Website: apple
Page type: billing-address
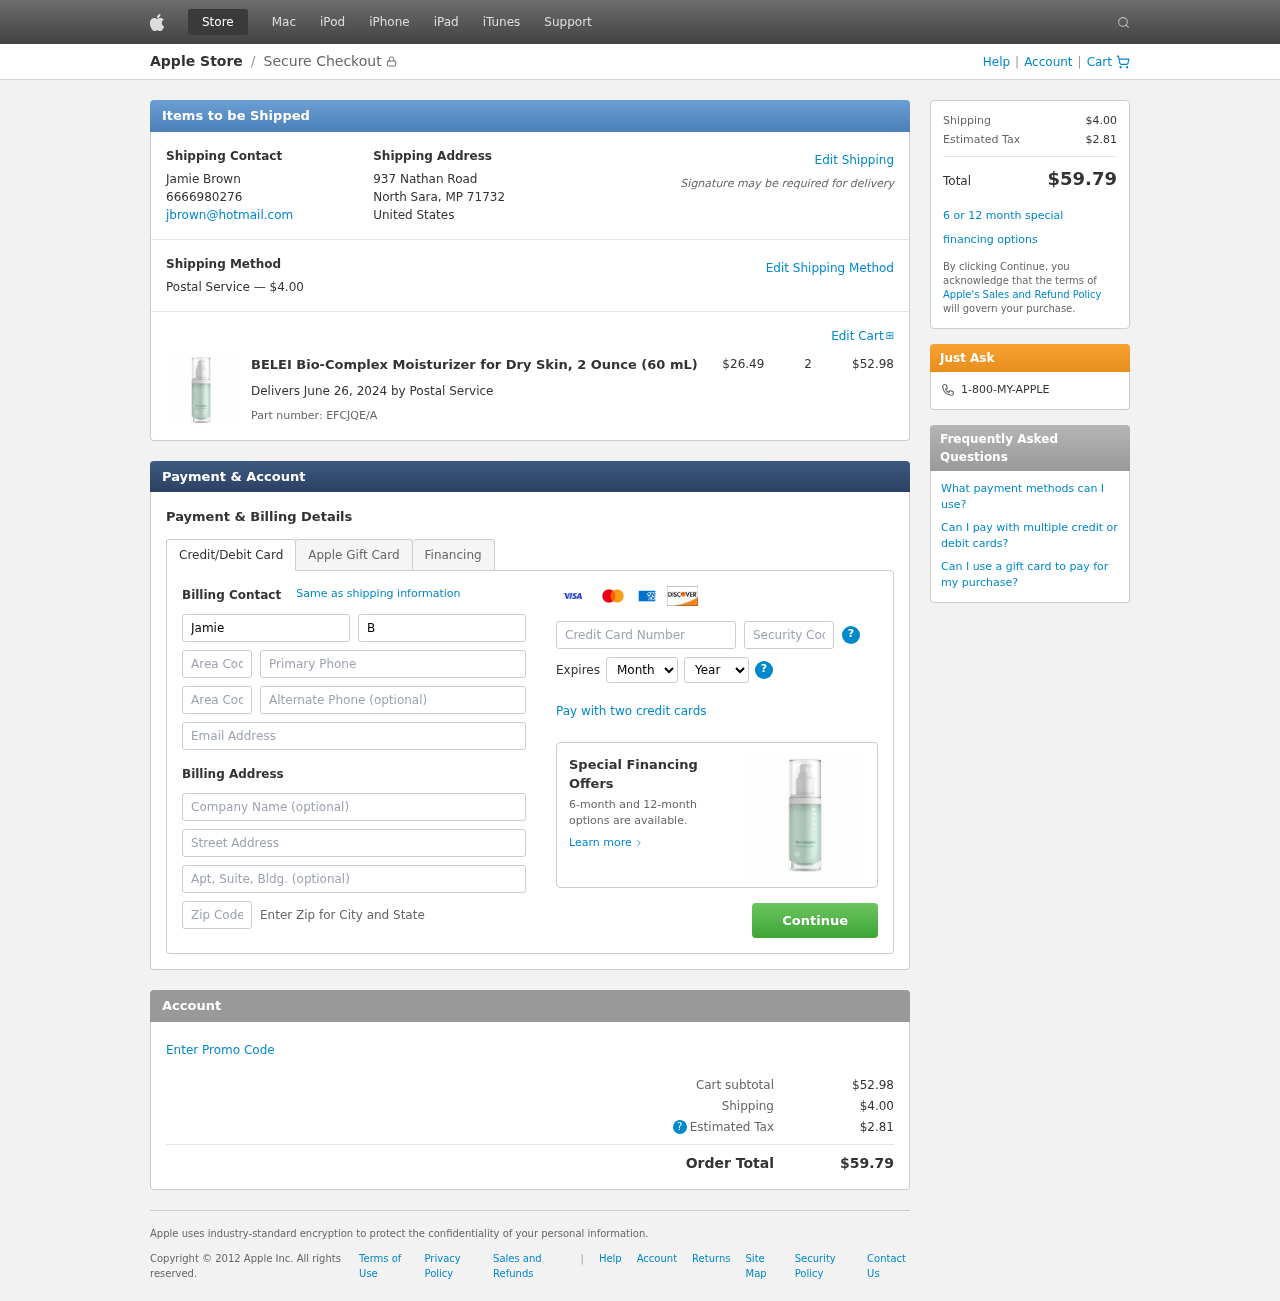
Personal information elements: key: PII_CARD_CVV
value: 079
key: PII_CARD_EXPIRY_MONTH
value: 06
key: PII_CARD_EXPIRY_YEAR
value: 26
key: PII_CARD_NUMBER
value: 4592 5016 9156 9787
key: PII_CITY_STATE_ZIP
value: North Sara, MP 71732
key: PII_COUNTRY
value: United States
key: PII_EMAIL
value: jbrown@hotmail.com
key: PII_FIRSTNAME
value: Jamie
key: PII_FULLNAME
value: Jamie Brown
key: PII_LASTNAME
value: Brown
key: PII_PHONE
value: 6666980276
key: PII_PHONE_AREA
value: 666
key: PII_POSTCODE2
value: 03496
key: PII_STREET
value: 937 Nathan Road
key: PII_STREET2
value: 588 Brown Stravenue Suite 266
Product elements: key: PRODUCT1_NAME
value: BELEI Bio-Complex Moisturizer for Dry Skin, 2 Ounce (60 mL)
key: PRODUCT1_PRICE
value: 26.49
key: PRODUCT1_QUANTITY
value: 2
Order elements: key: ORDER_SHIPPING_COST
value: $4.00
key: ORDER_SUBTOTAL
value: $52.98
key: ORDER_DELIVERY_DATE
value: June 26, 2024
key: ORDER_PART_NUMBER
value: EFCJQE/A
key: ORDER_TAX
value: $2.81
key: ORDER_TOTAL
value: $59.79